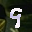
Label: 9